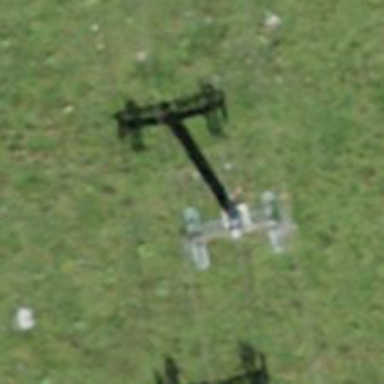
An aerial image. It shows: Winter seasonal chair lift for transportation.